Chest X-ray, AP view. Patient: 64 years old, sex M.
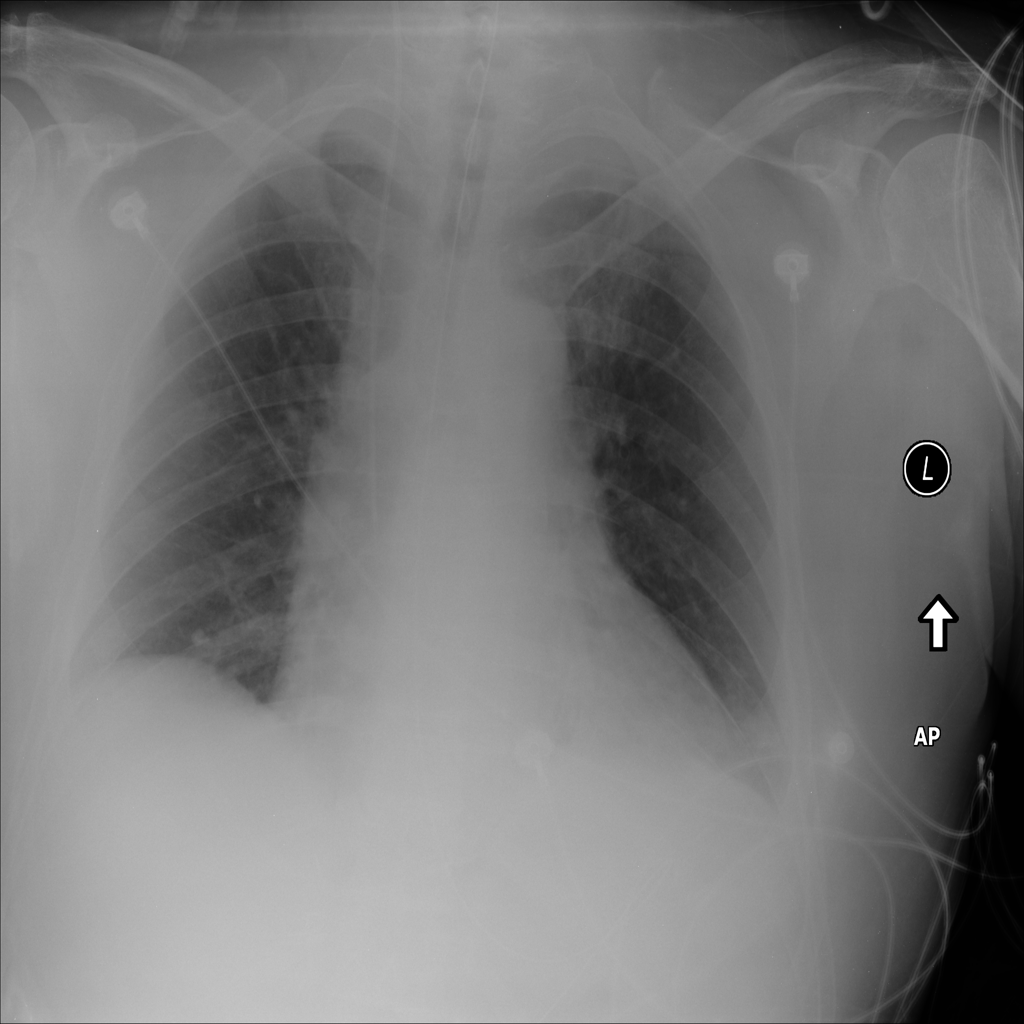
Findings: No Finding